Question: I have looked around similar postings with SessionFactory and missing Main(). My problem is not related to them. Not sure if any jar is a mismatch. I am trying a sample Spring4.2.6 with Hibernate5.2 code using JDK8 and getting this exception:
'''
Exception in thread "main" java.lang.NoSuchMethodError: org.hibernate.Session.getFlushMode()Lorg/hibernate/FlushMode;
at org.springframework.orm.hibernate5.HibernateTemplate.checkWriteOperationAllowed(HibernateTemplate.java:1125)
at org.springframework.orm.hibernate5.HibernateTemplate$12.doInHibernate(HibernateTemplate.java:619)
at org.springframework.orm.hibernate5.HibernateTemplate$12.doInHibernate(HibernateTemplate.java:616)
at org.springframework.orm.hibernate5.HibernateTemplate.doExecute(HibernateTemplate.java:341)
at org.springframework.orm.hibernate5.HibernateTemplate.executeWithNativeSession(HibernateTemplate.java:309)
at org.springframework.orm.hibernate5.HibernateTemplate.save(HibernateTemplate.java:616)
at com.nougain.springtraining.hibernate.CustomerDAOImpl.save(CustomerDAOImpl.java:37)
at com.nougain.springtraining.hibernate.Client_SpringHibernate.testSpringHibernate(Client_SpringHibernate.java:29)
at com.nougain.springtraining.hibernate.Client_SpringHibernate.main(Client_SpringHibernate.java:12)
'''
Below is the jar files I am using:

'''
<classpathentry kind="con" path="org.eclipse.jdt.launching.JRE_CONTAINER"/>
<classpathentry kind="lib" path="C:/Java Stuff/spring-framework-4.2.6.RELEASE/libs/spring-beans-4.2.6.RELEASE.jar"/>
<classpathentry kind="lib" path="C:/Java Stuff/spring-framework-4.2.6.RELEASE/libs/spring-core-4.2.6.RELEASE.jar"/>
<classpathentry kind="lib" path="C:/Java Stuff/spring-framework-4.2.6.RELEASE/libs/spring-context-4.2.6.RELEASE.jar"/>
<classpathentry kind="lib" path="C:/Java Stuff/Apache Commons/commons-logging-1.2/commons-logging-1.2.jar"/>
<classpathentry kind="lib" path="C:/Java Stuff/spring-framework-4.2.6.RELEASE/libs/spring-expression-4.2.6.RELEASE.jar"/>
<classpathentry kind="lib" path="C:/Java Stuff/jars/javax.inject.jar"/>
<classpathentry kind="lib" path="C:/Java Stuff/spring-framework-4.2.6.RELEASE/libs/spring-test-4.2.6.RELEASE.jar"/>
<classpathentry kind="lib" path="C:/Java Stuff/spring-framework-4.2.6.RELEASE/libs/spring-jdbc-4.2.6.RELEASE.jar"/>
<classpathentry kind="lib" path="C:/Java Stuff/spring-framework-4.2.6.RELEASE/libs/spring-orm-4.2.6.RELEASE.jar"/>
<classpathentry exported="true" kind="lib" path="C:/Java Stuff/hibernate-release-5.2.0.Final/lib/required/jboss-logging-3.3.0.Final.jar"/>
<classpathentry kind="lib" path="C:/Java Stuff/Oracle JDBC Driver/ojdbc7.jar"/>
<classpathentry kind="lib" path="C:/Java Stuff/junit-4.12/junit-4.12.jar"/>
<classpathentry kind="lib" path="C:/Java Stuff/junit-4.12/hamcrest-core-1.3.jar"/>
<classpathentry kind="lib" path="C:/Java Stuff/spring-framework-4.2.6.RELEASE/libs/spring-tx-4.2.6.RELEASE.jar"/>
<classpathentry kind="lib" path="C:/Java Stuff/jars/aopalliance-1.0.jar"/>
<classpathentry kind="lib" path="C:/Java Stuff/jars/aspectjweaver-1.8.9.jar"/>
<classpathentry kind="lib" path="C:/Java Stuff/spring-framework-4.2.6.RELEASE/libs/spring-aop-4.2.6.RELEASE.jar"/>
<classpathentry kind="lib" path="C:/Java Stuff/Apache Commons/commons-dbcp2-2.1.1/commons-dbcp2-2.1.1.jar"/>
<classpathentry kind="lib" path="C:/Java Stuff/Apache Commons/commons-pool2-2.4.2/commons-pool2-2.4.2.jar"/>
<classpathentry kind="lib" path="C:/Java Stuff/hibernate-release-5.2.0.Final/lib/required/hibernate-core-5.2.0.Final.jar"/>
<classpathentry kind="lib" path="C:/Java Stuff/hibernate-release-5.2.0.Final/lib/required/hibernate-jpa-2.1-api-1.0.0.Final.jar"/>
<classpathentry kind="lib" path="C:/Java Stuff/hibernate-release-5.2.0.Final/lib/required/geronimo-jta_1.1_spec-1.1.1.jar"/>
<classpathentry kind="lib" path="C:/Java Stuff/hibernate-release-5.2.0.Final/lib/required/dom4j-1.6.1.jar"/>
<classpathentry kind="lib" path="C:/Java Stuff/hibernate-release-5.2.0.Final/lib/required/hibernate-commons-annotations-5.0.1.Final.jar"/>
<classpathentry kind="lib" path="C:/Java Stuff/hibernate-release-5.2.0.Final/lib/required/classmate-1.3.0.jar"/>
'''
DAOImpl code snippet:
'''
import org.springframework.stereotype.Component;
import org.springframework.beans.factory.annotation.Autowired;
import org.springframework.orm.hibernate5.HibernateTemplate;
@Component("customerDAO")
public class CustomerDAOImpl implements CustomerDAO {
@Autowired
private HibernateTemplate hibernateTemplate;
public CustomerDAOImpl() {
System.out.println("___Created CustomerDAOImpl() object");
}
@Override
public void save(Customer c) {
hibernateTemplate.save(c);
}
...
}
'''
My Configuration file looks like:
'''
<bean class="org.springframework.beans.factory.config.PropertyPlaceholderConfigurer">
<property name="locations">
<array>
<value>bin/connection.properties</value>
</array>
</property>
</bean>
<bean id="dataSource" class="org.apache.commons.dbcp2.BasicDataSource">
<property name="driverClassName" value="${driver_class_name}"/>
<property name="url" value="${url}"/>
<property name="username" value="${username}"/>
<property name="password" value="${password}"/>
<property name="initialSize" value="${initial_size}"/>
<property name="maxTotal" value="${max_size}"/>
</bean>
<bean class="org.springframework.orm.hibernate5.LocalSessionFactoryBean">
<property name="dataSource" ref="dataSource" />
<property name="hibernateProperties">
<props>
<prop key="hibernate.show_sql">true</prop>
<prop key="hibernate.format_sql">true</prop>
<prop key="hibernate.use_sql_comments">true</prop>
<prop key="hibernate.transaction.factory_class">
org.hibernate.transaction.JDBCTransactionFactory
</prop>
<prop key="hibernate.hbm2ddl.auto">create</prop>
</props>
</property>
<property name="mappingResources">
<array>
<value>Customer.hbm.xml</value>
</array>
</property>
</bean>
'''
Thanks for your help.
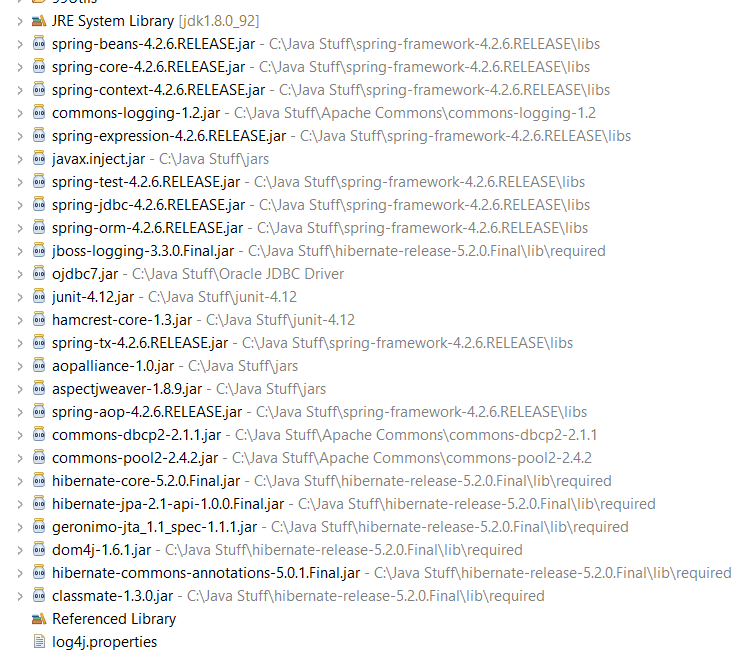
Answer: I still couldn't make Spring 4.2.6 to work with Hibernate 5.2.0 (which was just released some days ago), although the error I got is different. I'm still using Hibernate 5.1.0 then.
Note that on Hibernate 5.1.0 you need two jars: hibernate-core and hibernate-entitymanager.
[EDIT]Spring 4.2.6 lists Hibernate 5.0.9 as optional dependency so you probably should stick with that version, although 5.1.0 is working fine for me.
Spring 4.2.6 probably isn't compatible with Hibernate 5.2.0 as this version of hibernate brought some big changes, merging hibernate-core with hibernate-entitymanager and hibernate-java8.